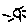
Label: sun